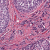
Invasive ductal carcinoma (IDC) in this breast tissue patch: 1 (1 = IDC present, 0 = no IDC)